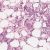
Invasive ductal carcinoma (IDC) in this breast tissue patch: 1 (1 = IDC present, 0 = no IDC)